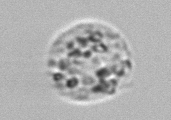
Label: Amoeba